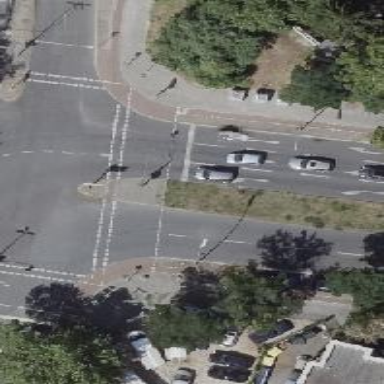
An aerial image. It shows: Road with traffic signals controlling the flow of traffic.